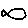
Label: fish